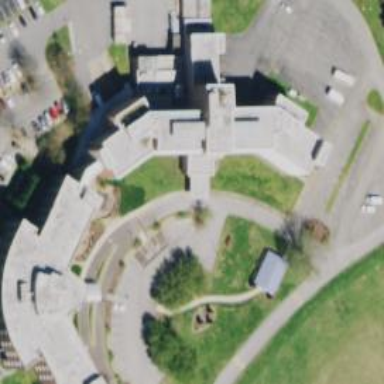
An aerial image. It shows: Nursing home.